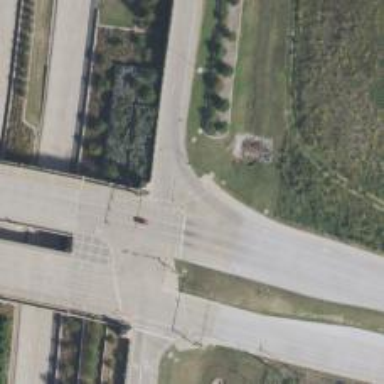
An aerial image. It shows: Secondary link road.